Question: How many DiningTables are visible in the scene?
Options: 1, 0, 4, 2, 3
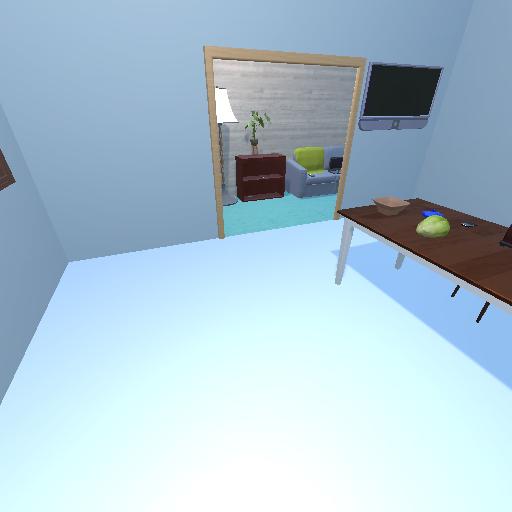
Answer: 1